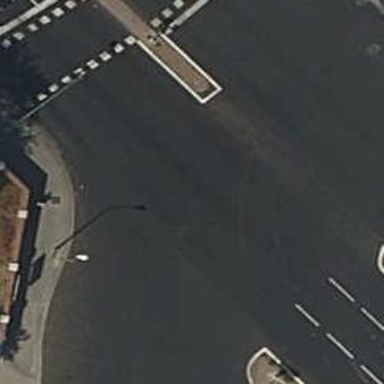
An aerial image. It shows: Circular junction on tertiary road.